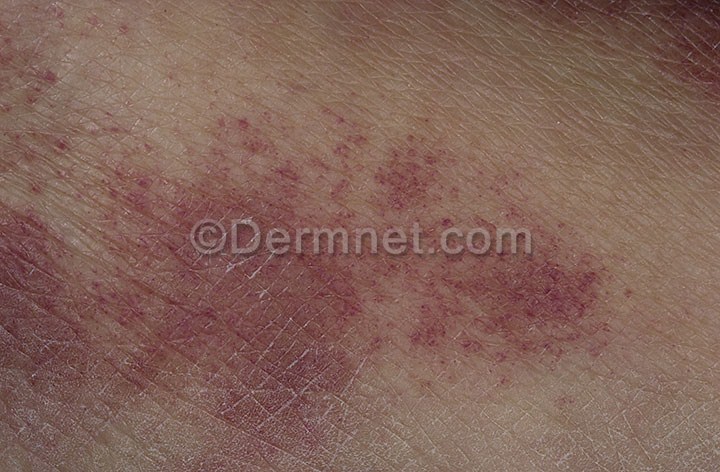
Disease: Vasculitis Photos